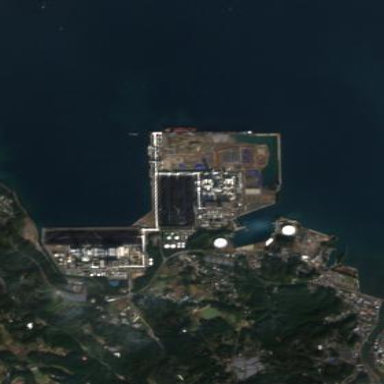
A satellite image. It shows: Industrial area with coal power plant.